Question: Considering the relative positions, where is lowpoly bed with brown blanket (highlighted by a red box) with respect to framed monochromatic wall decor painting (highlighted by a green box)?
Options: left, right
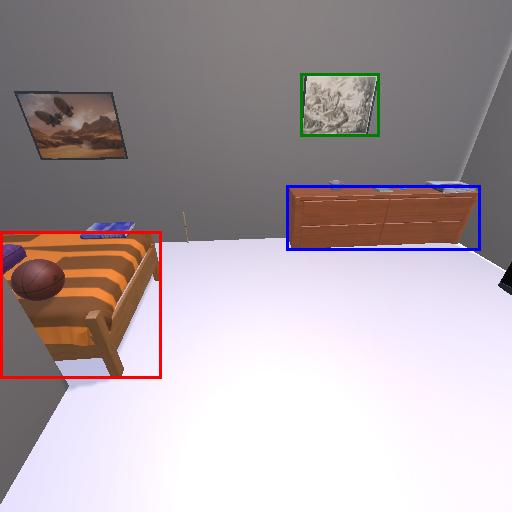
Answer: left